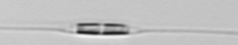
Label: Cylindrotheca